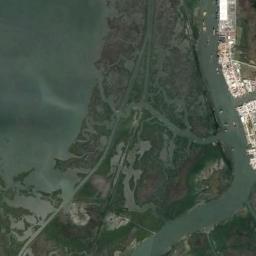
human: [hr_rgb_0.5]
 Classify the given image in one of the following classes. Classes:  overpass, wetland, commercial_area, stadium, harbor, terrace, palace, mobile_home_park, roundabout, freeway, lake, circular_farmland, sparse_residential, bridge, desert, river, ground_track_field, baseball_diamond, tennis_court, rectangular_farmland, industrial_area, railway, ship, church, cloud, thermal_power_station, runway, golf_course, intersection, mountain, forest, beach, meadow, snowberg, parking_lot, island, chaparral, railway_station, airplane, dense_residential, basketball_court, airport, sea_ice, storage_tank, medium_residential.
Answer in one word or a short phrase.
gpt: wetland